Question: I am currently working on creating a Dashboard in MS Excel, using Node-RED to get the data from the source system. In order not to have to import all the gathered data all the time, I created a flow that checks for a file (specifically "ImportSuccess.csv") to be existent using "node-red-contrib-fs-ops 1.6.0", specifically fs-ops-access.
If no, then the message will head into a Join-Node and will be appended to an array.
If yes, then the ImportSuccess.csv should be deleted, the message triggering this will get the "msg.complete" attribute and will be passed into the aforementioned Join-Node and trigger it to send out the whole array into a csv-file, overwriting its previous contents. In Excel, I then get the data from that csv-file and create a new "ImportSuccess.csv" to communicate to Node-RED that my tool is ready for a new batch of data.
Following problem occurs: Due to checking for existence and deleting the file being two different steps, a second message can successfully pass through the existence-check which results in double overwriting of the storage csv-file which causes loss of data.
Is there a way to prevent this from happening?
### Flow diagram:

From my understanding, I need to "force" that the upper branch is fully finished before a next message gets to pass through the "File Access"-Node.
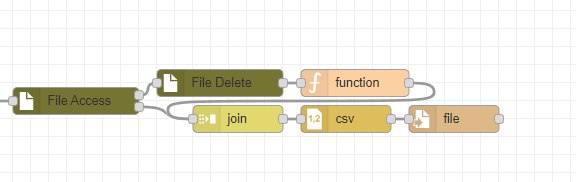
Answer: Found a solution by programming my own function node - ty for checking in
EDIT: How to solve the problem by using a Function Node
1. Edit Settings.js with fs: require("fs") under functionGlobalContext
2. Write Function Node as follows:
'''
var fs = global.get("fs");
var path = "Your Path";
if fs.existsSync(path){
>Add attribute "complete" to msg for the Join Node to detect and trigger sending
msg.complete = Boolean(1);
>Delete File
fs.unlinkSync(path);
}
return msg;
'''